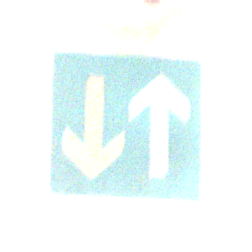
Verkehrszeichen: VorrangVorGegenverkehr
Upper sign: Geschwindigkeit20
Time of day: Night
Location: Outdoor (Suburban)
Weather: Clear
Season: NotSpecified
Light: Artificial